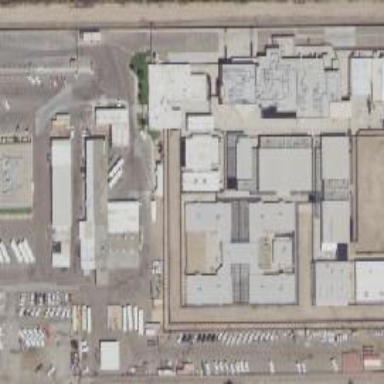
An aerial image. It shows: Prison.